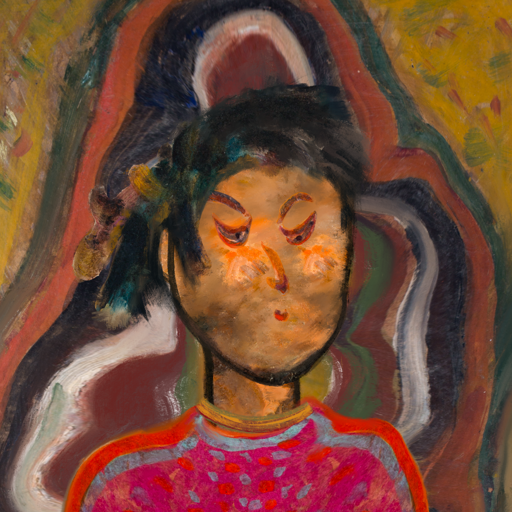
Background: AfterRaid, Head And Neck Side: Gypsy_Queen, Face Side: Hypocrite, Bust: Sisters, Hair Side: Pipe, Head Accessory: Blank, Second Necklace: Blank, Necklace: Mother_And_Son_Son, Baby: Blank